Interaction volume radius: 5 \u00c5
Interaction volume height: 30 \u00c5
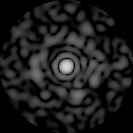
Disorder parameter: 0.851